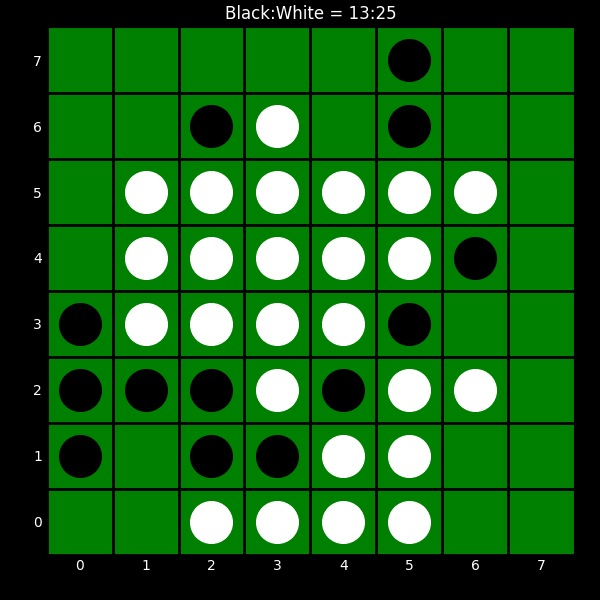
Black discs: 13
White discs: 25